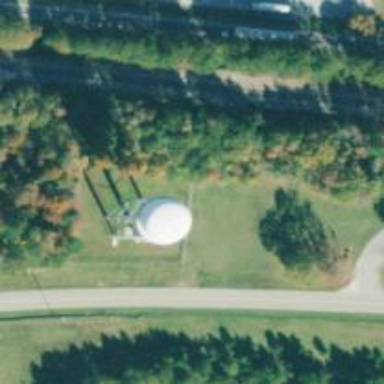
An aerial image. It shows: Water tower that is man-made.